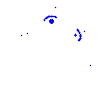
Particle: electron